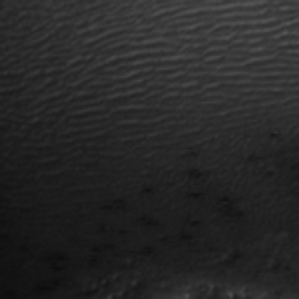
Label: frost